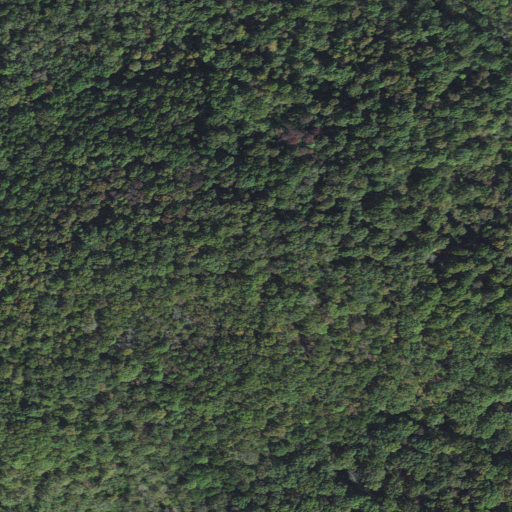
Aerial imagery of mountain in Arkansas named Montgomery Hill containing deciduous forest and mixed forest